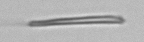
Label: fiber